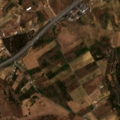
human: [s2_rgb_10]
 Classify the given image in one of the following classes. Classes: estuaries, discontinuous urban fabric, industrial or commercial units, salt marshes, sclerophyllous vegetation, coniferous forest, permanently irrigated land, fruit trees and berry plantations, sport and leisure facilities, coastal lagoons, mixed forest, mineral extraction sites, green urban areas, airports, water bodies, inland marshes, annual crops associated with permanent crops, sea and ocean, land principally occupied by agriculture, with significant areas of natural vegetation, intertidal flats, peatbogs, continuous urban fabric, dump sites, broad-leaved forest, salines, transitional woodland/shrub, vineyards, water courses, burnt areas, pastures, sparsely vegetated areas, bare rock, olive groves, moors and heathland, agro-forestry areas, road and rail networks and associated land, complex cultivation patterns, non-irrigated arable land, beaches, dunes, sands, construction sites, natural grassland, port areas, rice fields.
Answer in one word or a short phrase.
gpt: vineyards, complex cultivation patterns, mixed forest